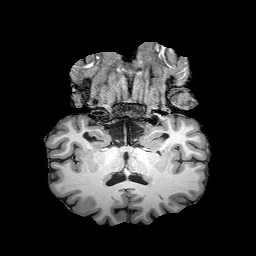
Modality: T1w
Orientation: sagittal
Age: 34
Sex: female
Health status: healthy